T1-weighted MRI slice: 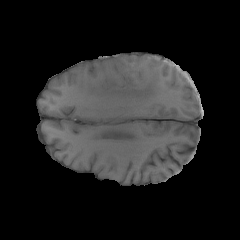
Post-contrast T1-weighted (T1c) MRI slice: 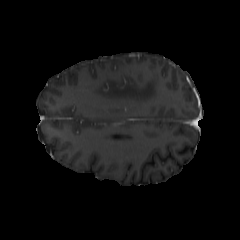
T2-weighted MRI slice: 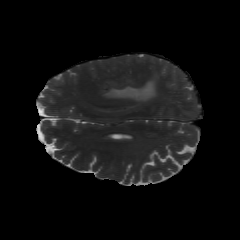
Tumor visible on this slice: yes